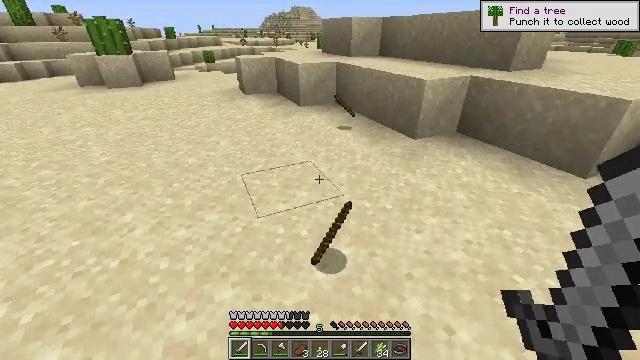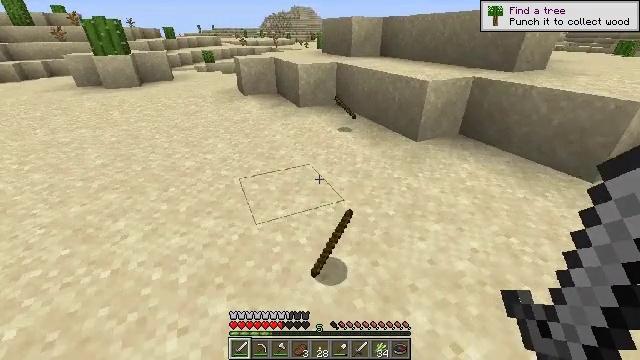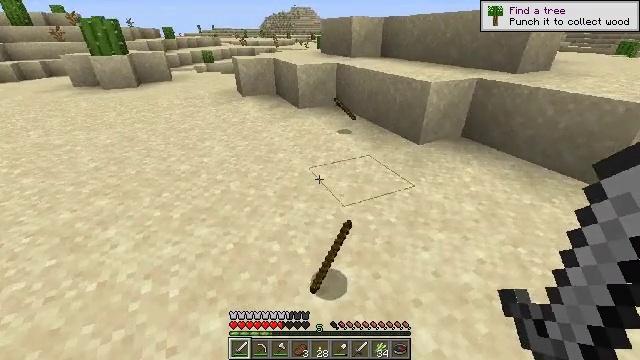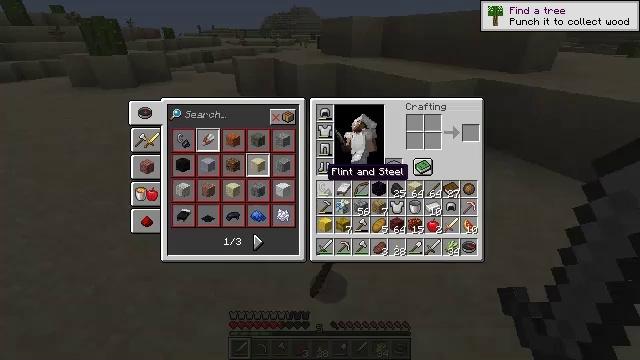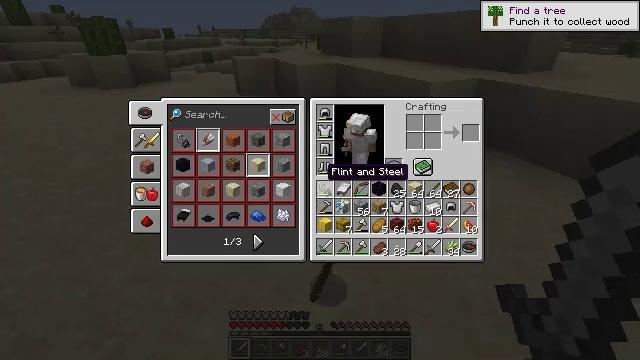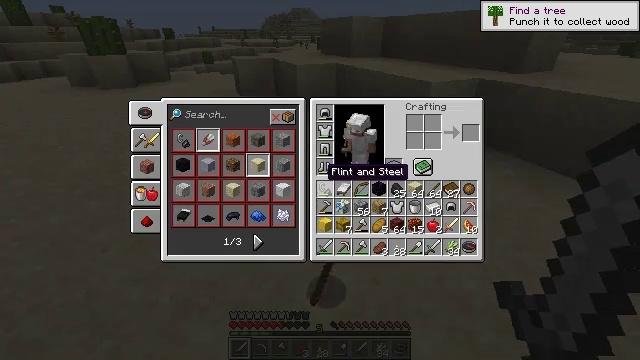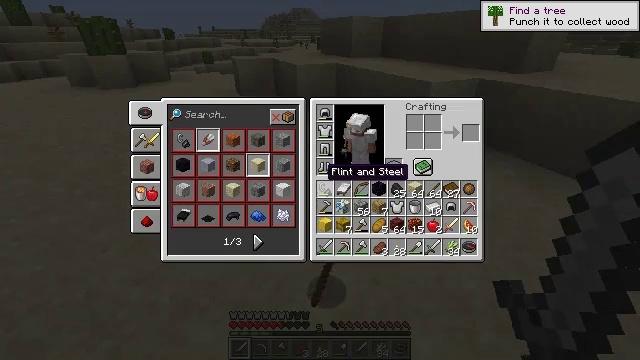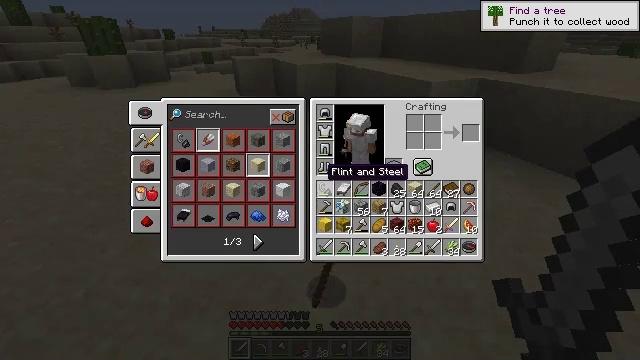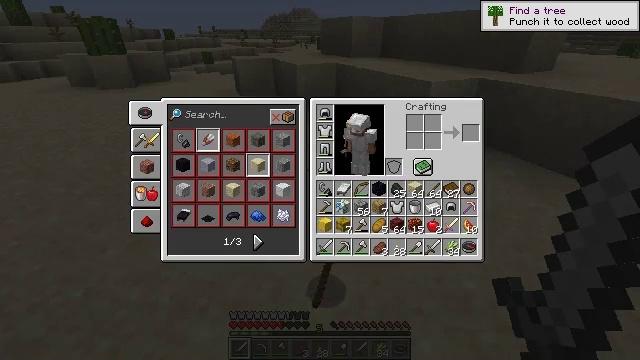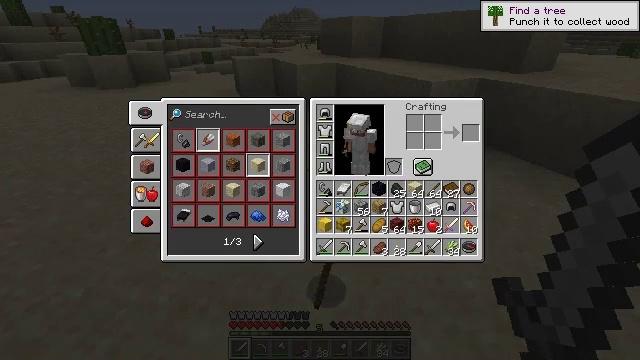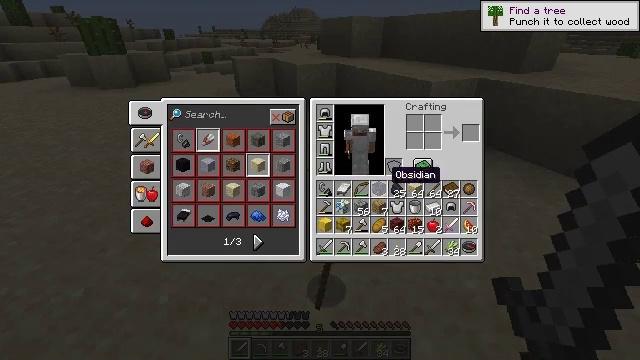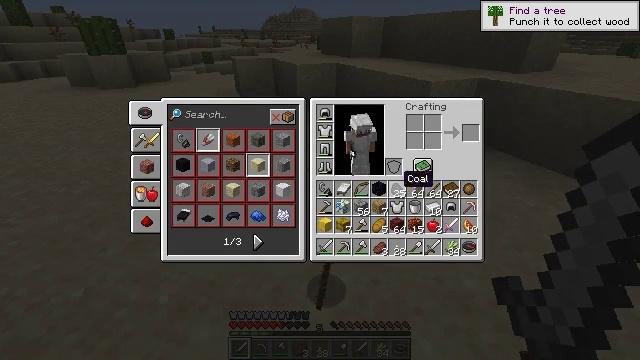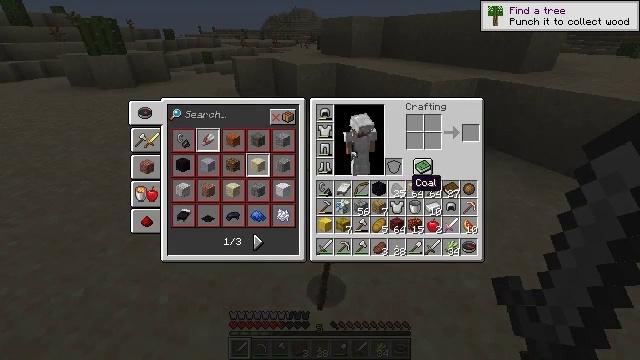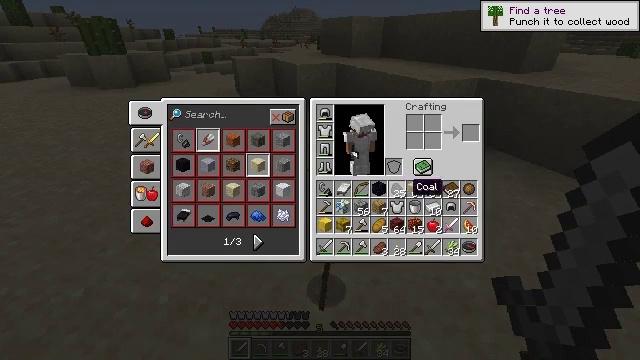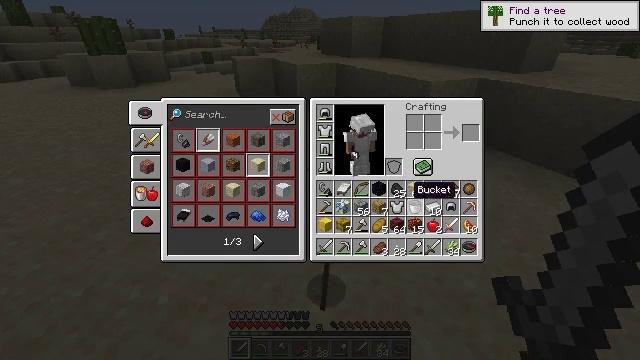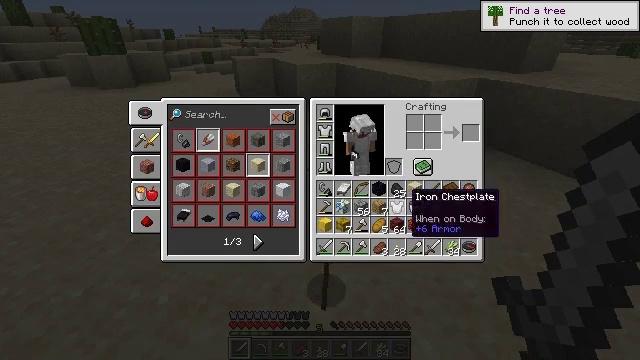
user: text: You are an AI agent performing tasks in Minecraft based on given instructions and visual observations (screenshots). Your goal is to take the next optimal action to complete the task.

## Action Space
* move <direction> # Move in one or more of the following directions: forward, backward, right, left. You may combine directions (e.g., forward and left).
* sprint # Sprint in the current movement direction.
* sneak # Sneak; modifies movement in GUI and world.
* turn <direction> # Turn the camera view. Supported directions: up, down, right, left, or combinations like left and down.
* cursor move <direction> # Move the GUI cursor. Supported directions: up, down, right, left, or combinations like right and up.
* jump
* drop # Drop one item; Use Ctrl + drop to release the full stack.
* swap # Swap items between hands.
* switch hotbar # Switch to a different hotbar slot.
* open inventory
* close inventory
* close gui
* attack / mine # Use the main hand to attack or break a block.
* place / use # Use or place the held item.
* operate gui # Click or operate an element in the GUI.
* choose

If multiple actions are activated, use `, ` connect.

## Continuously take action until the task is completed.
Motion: motion action
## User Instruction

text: Drop an iron helmet.
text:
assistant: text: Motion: no_op
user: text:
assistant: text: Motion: no_op
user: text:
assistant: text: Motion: open inventory
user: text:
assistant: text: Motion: open inventory
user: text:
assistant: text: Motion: open inventory
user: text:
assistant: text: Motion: no_op
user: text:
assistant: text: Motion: no_op
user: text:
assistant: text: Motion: turn right
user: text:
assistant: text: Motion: turn right
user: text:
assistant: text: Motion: turn right
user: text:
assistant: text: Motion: turn right
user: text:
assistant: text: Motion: turn right
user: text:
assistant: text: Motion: no_op
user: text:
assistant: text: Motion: no_op
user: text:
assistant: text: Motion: turn down
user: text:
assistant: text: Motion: no_op
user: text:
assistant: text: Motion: no_op
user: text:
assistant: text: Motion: no_op
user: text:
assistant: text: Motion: no_op
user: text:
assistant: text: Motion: no_op
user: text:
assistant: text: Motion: no_op
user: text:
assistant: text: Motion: no_op
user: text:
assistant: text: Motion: no_op
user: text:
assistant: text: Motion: no_op
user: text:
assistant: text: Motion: no_op
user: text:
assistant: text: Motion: no_op
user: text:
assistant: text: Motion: no_op
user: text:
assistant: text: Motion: no_op
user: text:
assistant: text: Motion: no_op
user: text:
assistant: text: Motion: no_op